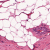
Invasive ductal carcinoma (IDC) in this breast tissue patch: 0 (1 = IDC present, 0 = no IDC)